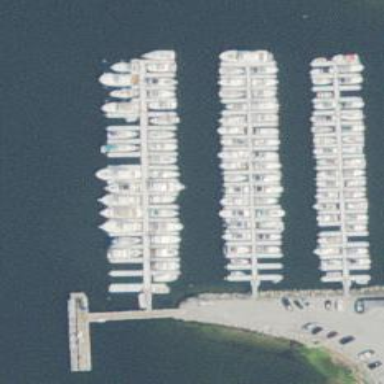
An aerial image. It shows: Man-made pier.